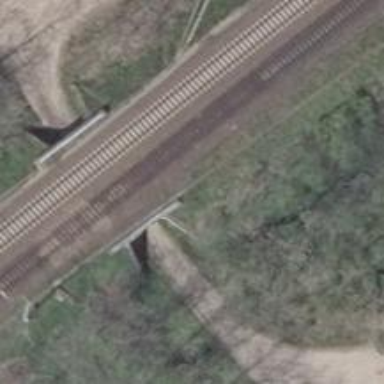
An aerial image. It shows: Bridge over railway with electrified contact lines.